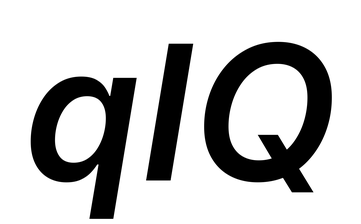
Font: Inter-Italic_SemiBold_Italic